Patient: sex F, age 58
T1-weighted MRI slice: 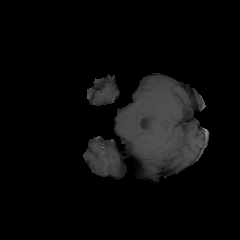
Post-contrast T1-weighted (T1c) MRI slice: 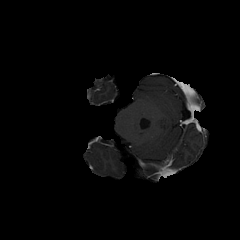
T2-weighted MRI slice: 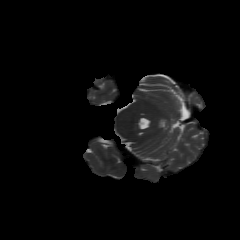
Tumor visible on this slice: no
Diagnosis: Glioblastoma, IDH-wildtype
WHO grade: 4